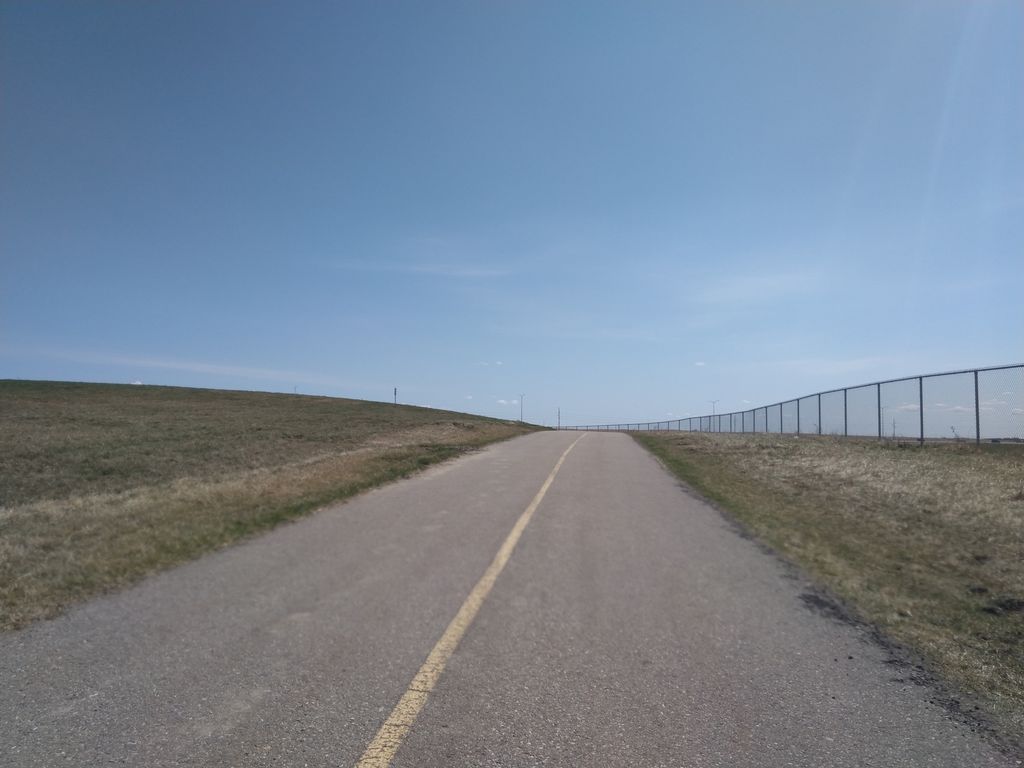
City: calgary